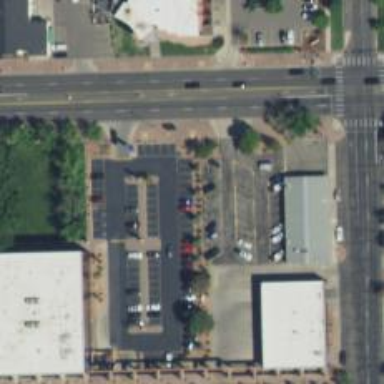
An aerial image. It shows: Parking space.